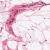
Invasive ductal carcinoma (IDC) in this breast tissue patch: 0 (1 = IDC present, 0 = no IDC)